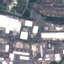
Land use / land cover class: Industrial